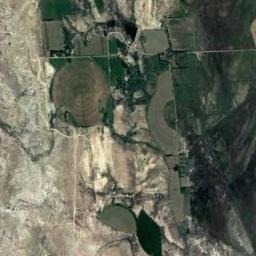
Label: circular_farmland